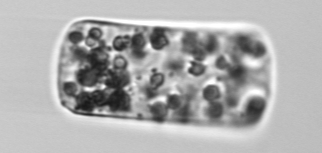
Label: Guinardia_flaccida